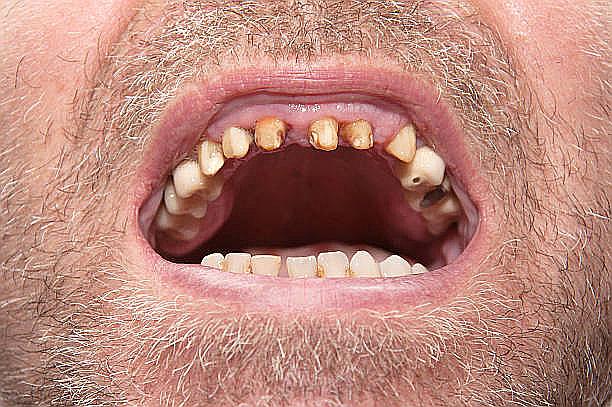
Condition: Gingivitis